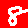
Digit: 8